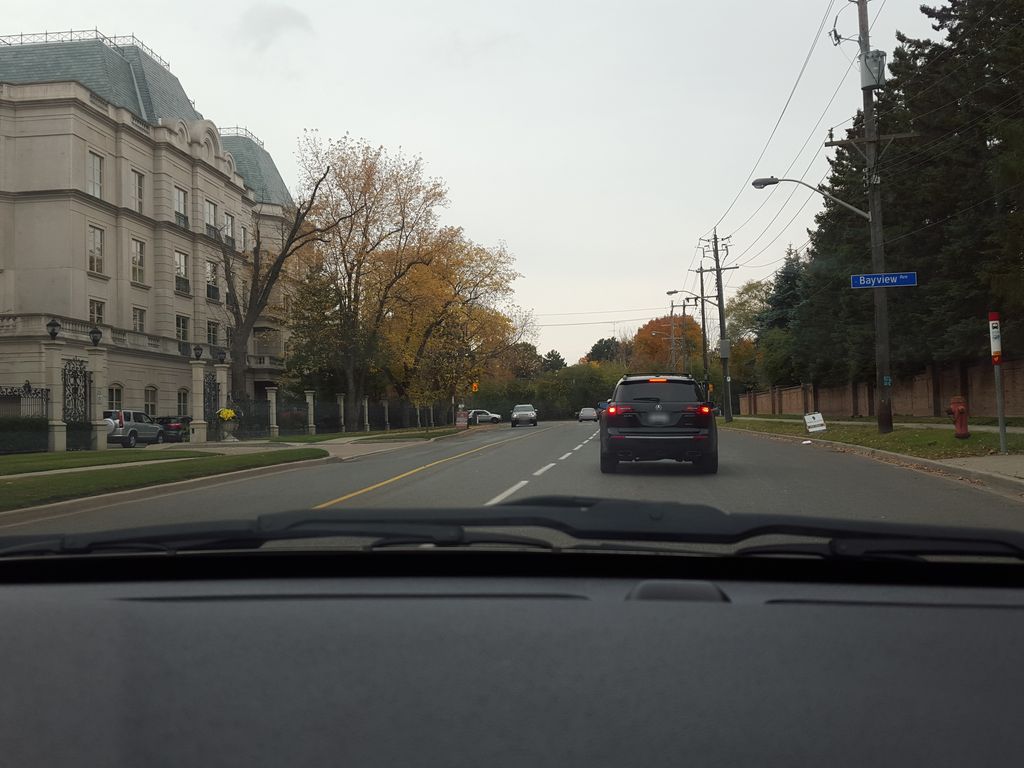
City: toronto